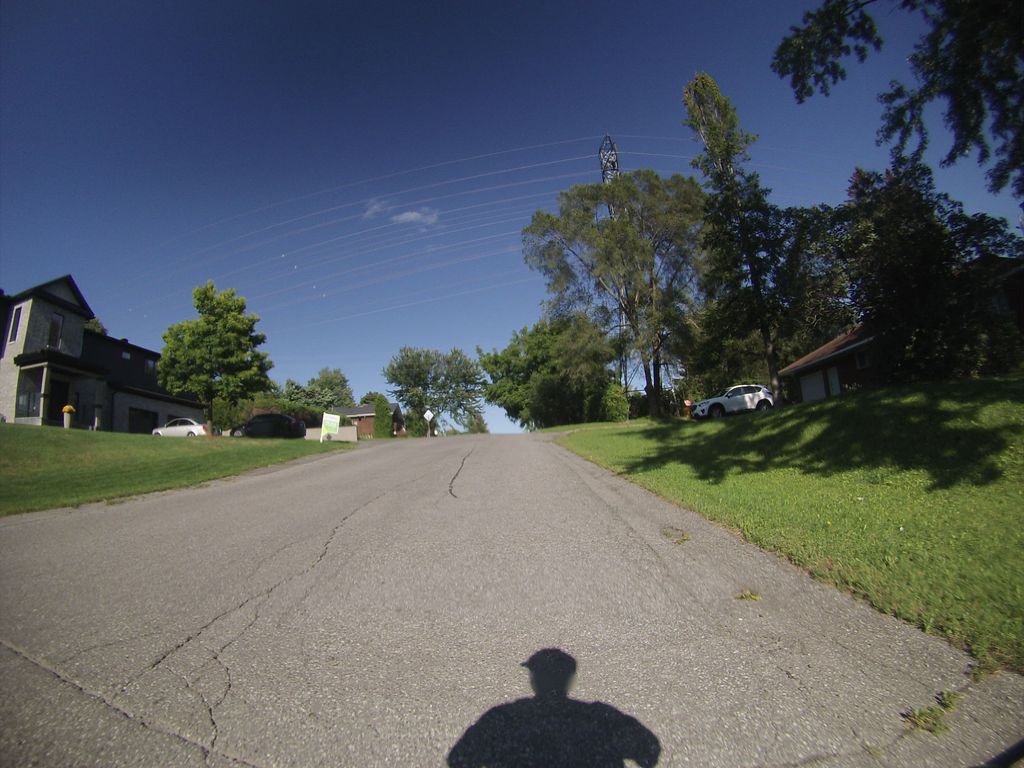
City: ottawa-gatineau